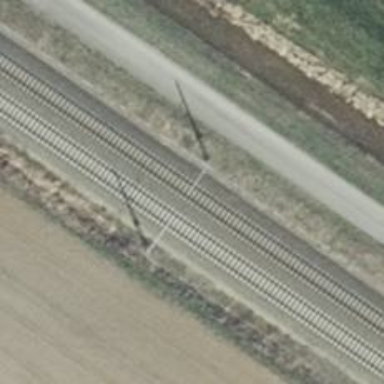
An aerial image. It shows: Milestone along the railway track with catenary mast.